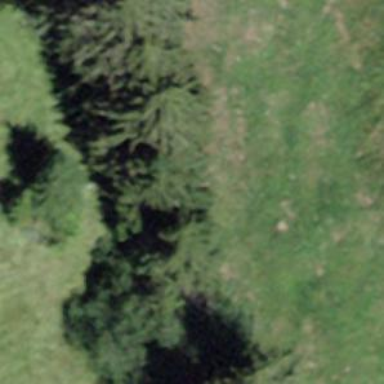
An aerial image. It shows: Forest area.